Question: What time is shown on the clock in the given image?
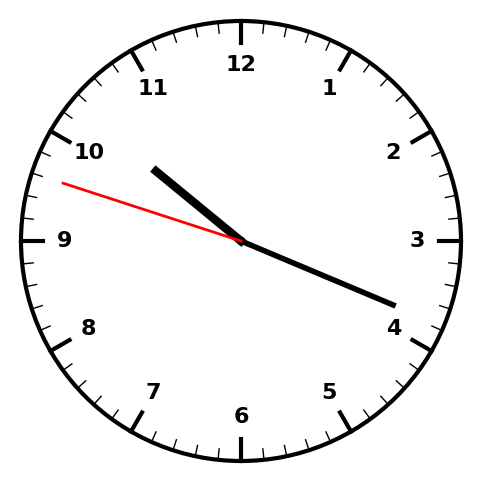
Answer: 10:18:48